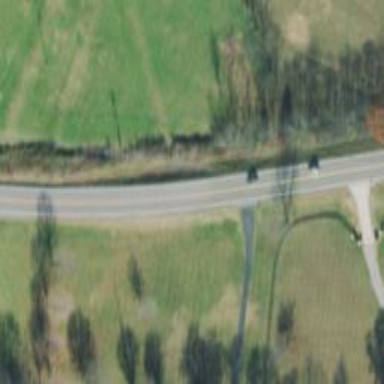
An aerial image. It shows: Primary highway.